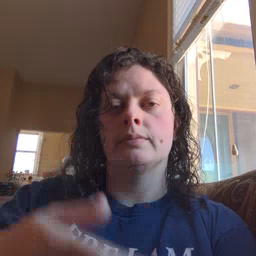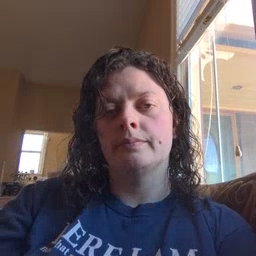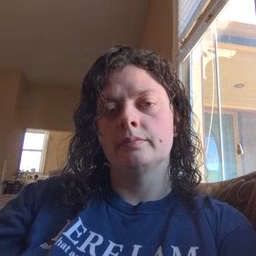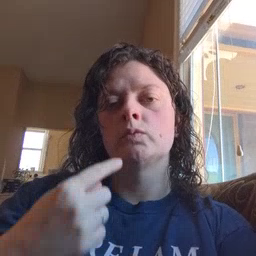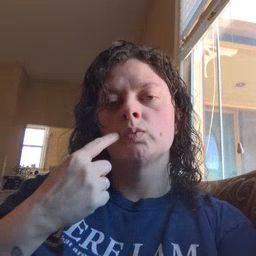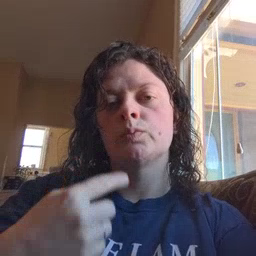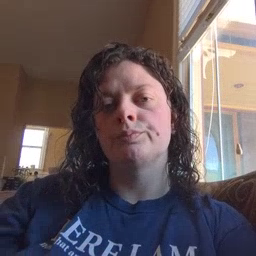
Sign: tooth